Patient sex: M
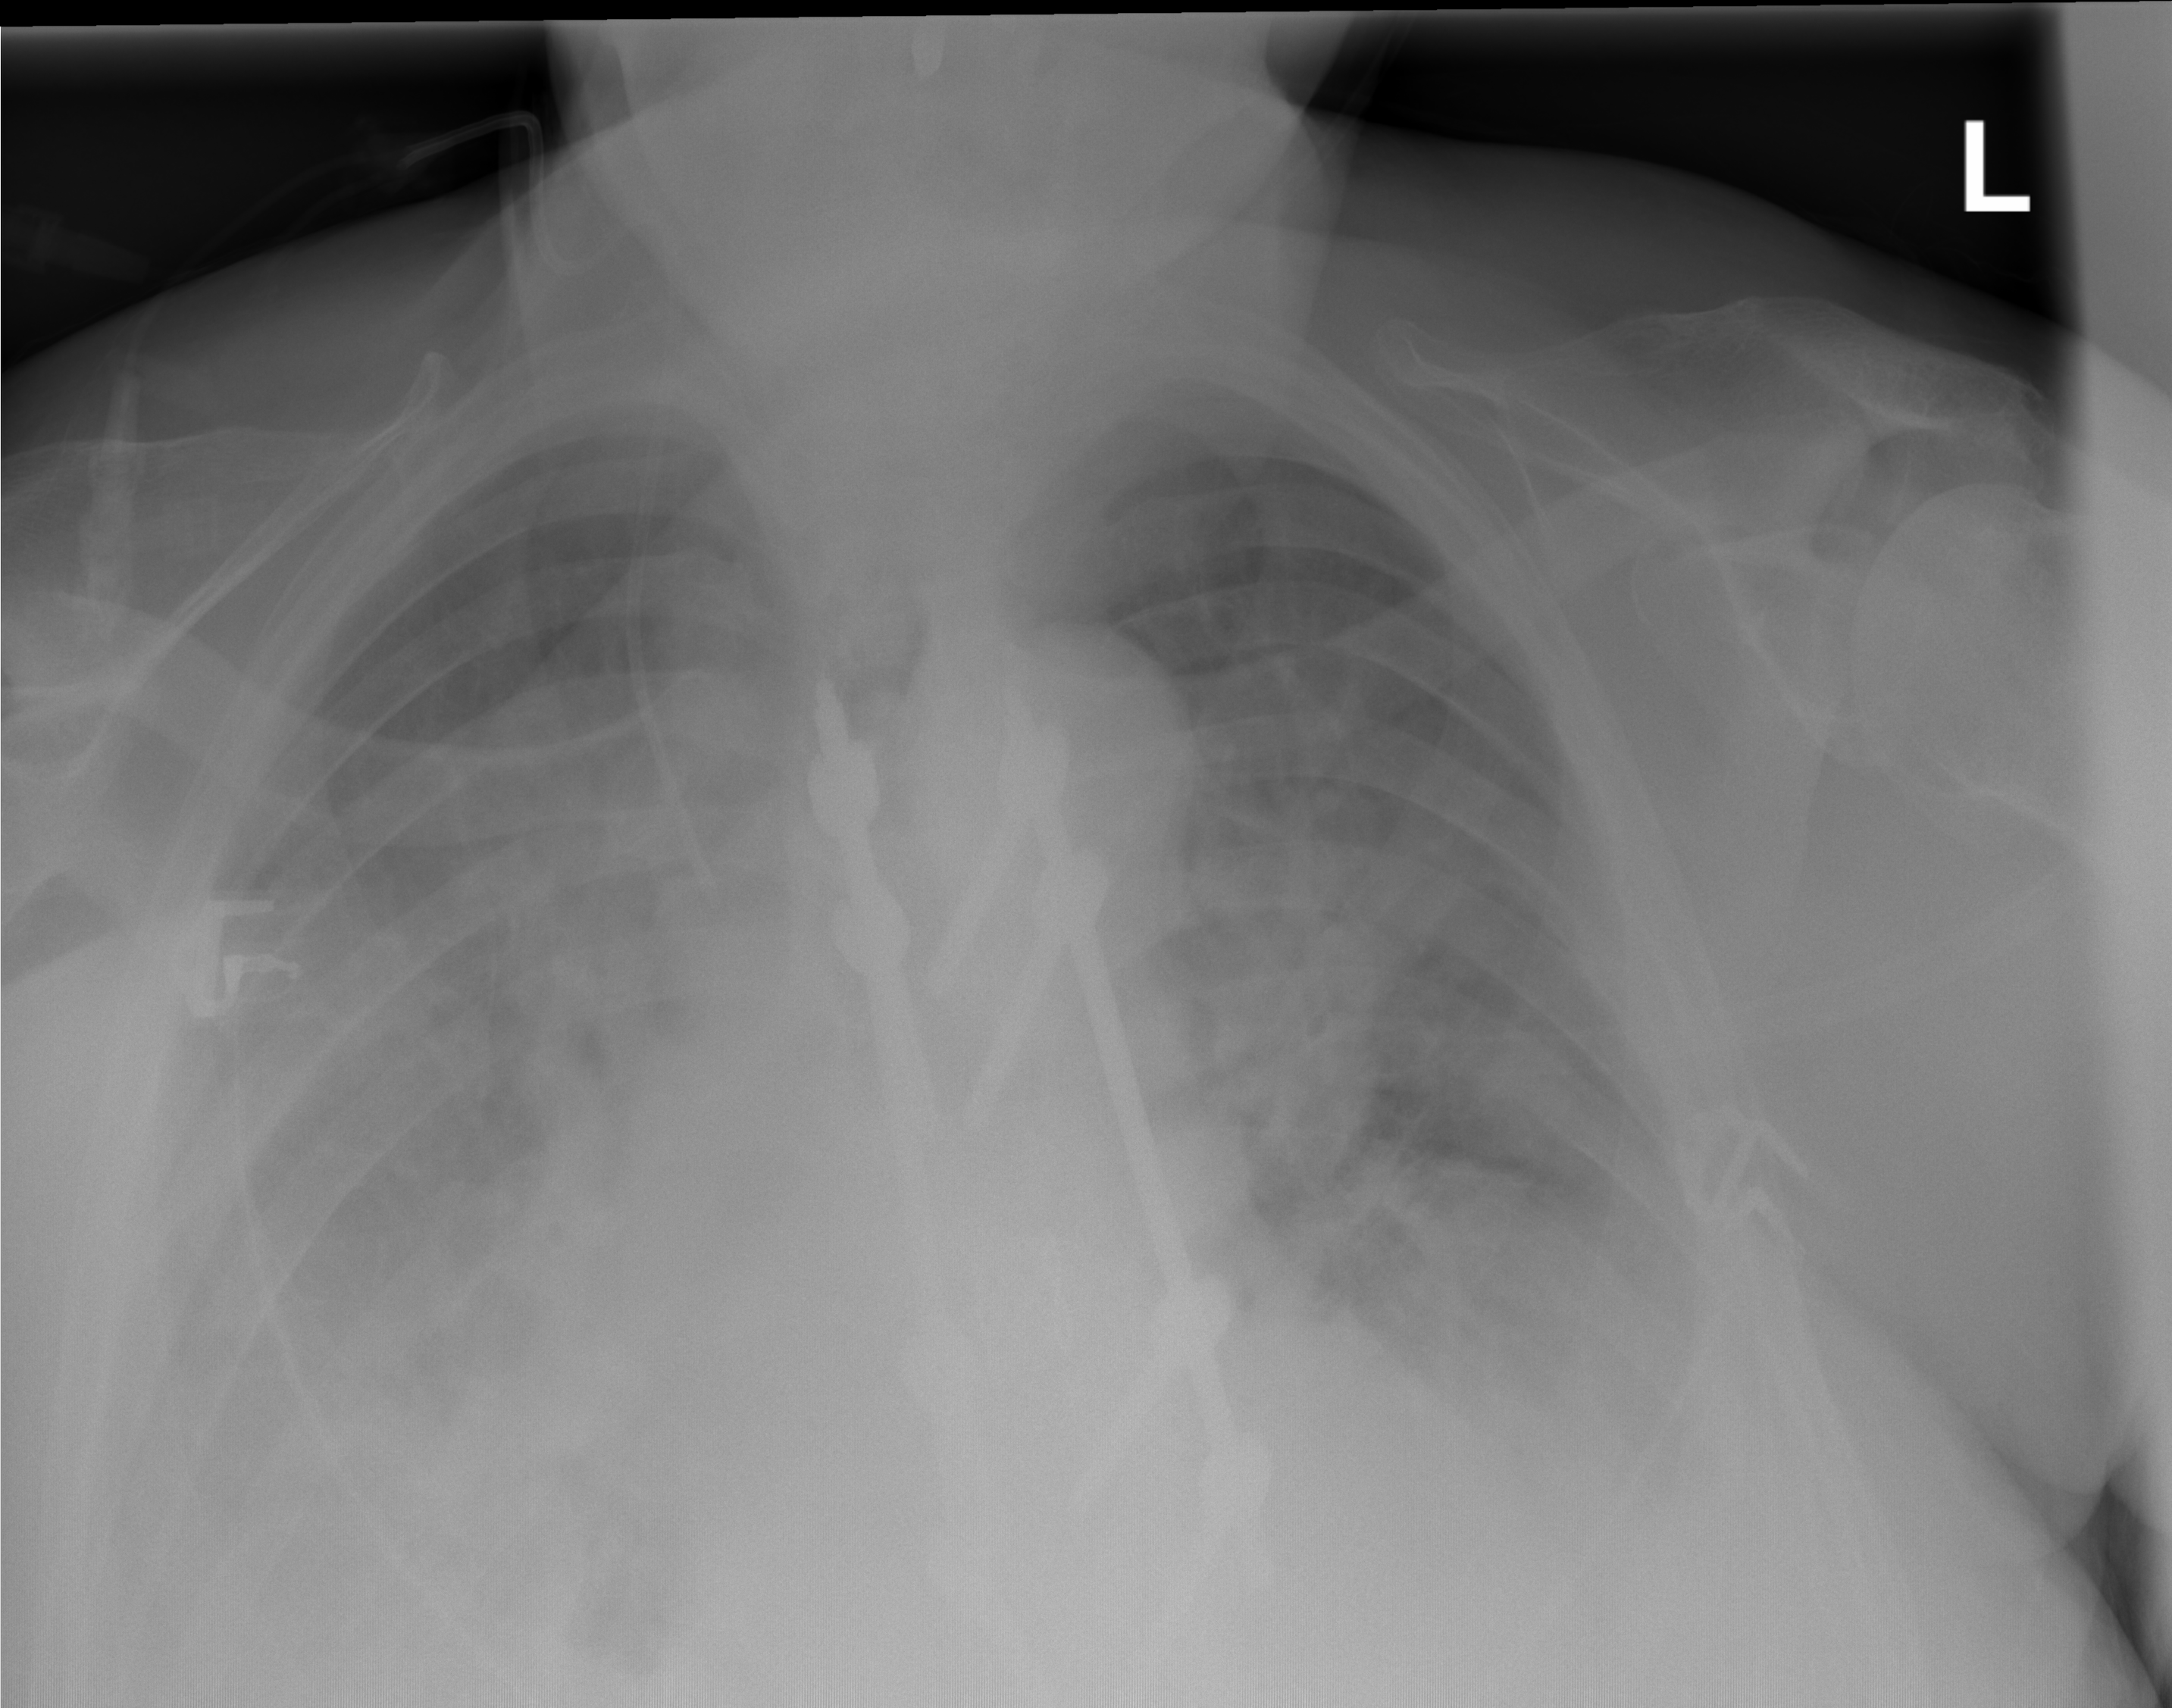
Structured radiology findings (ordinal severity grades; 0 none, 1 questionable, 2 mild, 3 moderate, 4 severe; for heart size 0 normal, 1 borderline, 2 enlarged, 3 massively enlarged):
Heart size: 0
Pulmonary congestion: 2
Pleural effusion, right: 2
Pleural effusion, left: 1
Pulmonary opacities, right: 3
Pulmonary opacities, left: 3
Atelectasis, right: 2
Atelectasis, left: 2